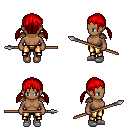
a pixel art fantasy rpg character, female body template, human, dark skin, leather shoulder armor, gold greaves, red twin-tailed hairstyle, white slippers, spear, four views (front, back, left, right), 2x2 character sprite sheet, small pixel art, hard edges, no anti-aliasing